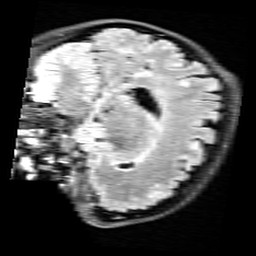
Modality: FLAIR
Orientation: sagittal
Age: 42
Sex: female
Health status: healthy
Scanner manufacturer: siemens
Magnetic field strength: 3 T
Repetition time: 9 s
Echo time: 0.088 s